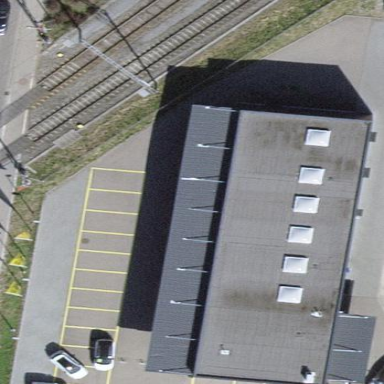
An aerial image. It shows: Car shop building.